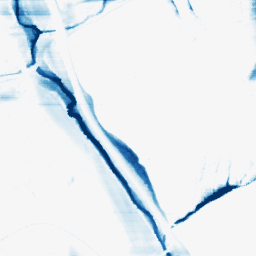
Category: morphological
Decomposition family: morphological_rect
Decomposition parameters: operation: closing
width: 50
height: 3
Upsampling method: regularized
Upsampling parameters: scale: 4
lambda_reg: 0.01
Upsampling scale: 4